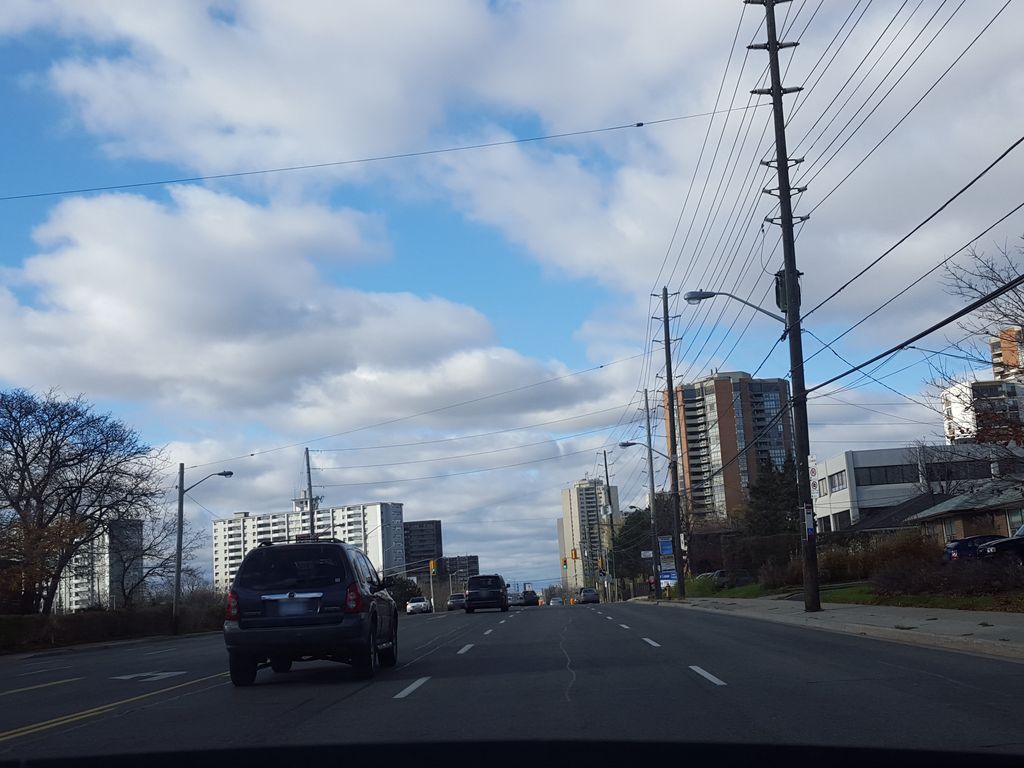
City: toronto